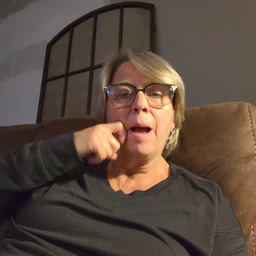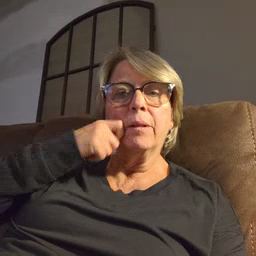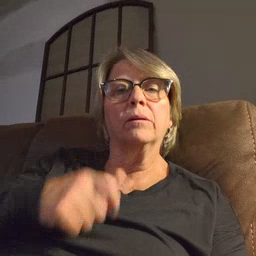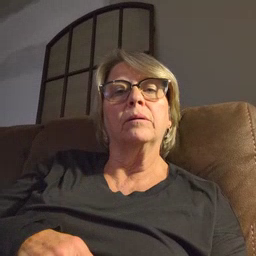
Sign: apple